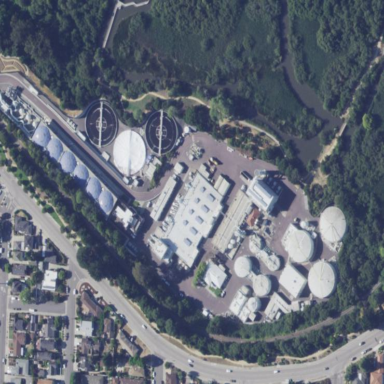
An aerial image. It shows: View of wastewater plant.